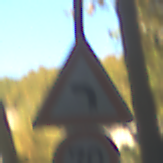
Verkehrszeichen: KurveLinks
Zusatzzeichen unten: Geschwindigkeit70
Umgebung: Outdoor, Urban
Tageszeit: Midday
Wetter: Clear
Licht: Natural
Jahreszeit: NotSpecified
Kontrast: LowContrast